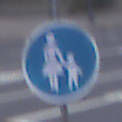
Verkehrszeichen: Gehweg
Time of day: SunriseSunset
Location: Outdoor (Urban)
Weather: PartlyCloudy
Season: NotSpecified
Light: Natural